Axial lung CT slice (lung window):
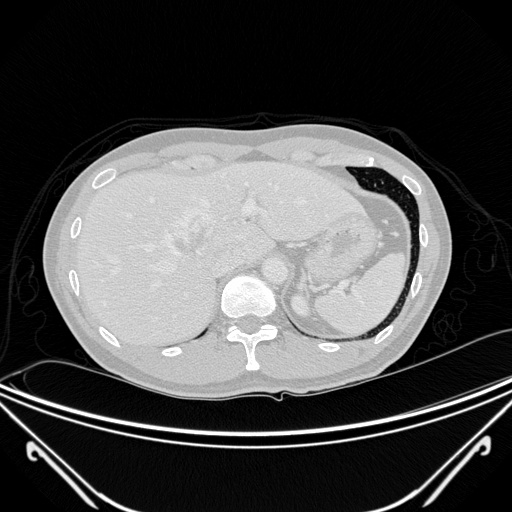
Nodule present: no